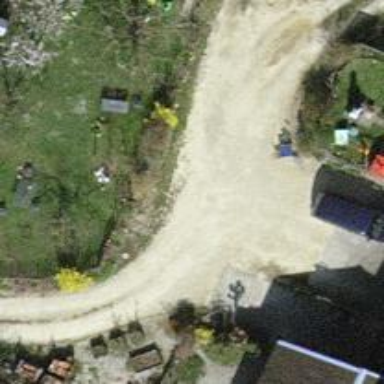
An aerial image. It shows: Unpaved driveway used as service road.